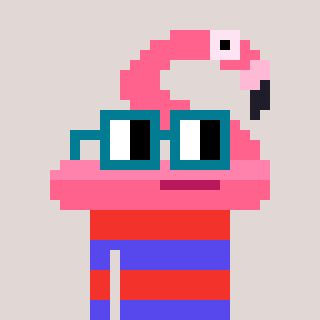
a pixel art character with square dark green glasses, a flamingo-shaped head and a computerblue-colored body on a warm background